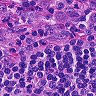
Metastatic tissue present: no